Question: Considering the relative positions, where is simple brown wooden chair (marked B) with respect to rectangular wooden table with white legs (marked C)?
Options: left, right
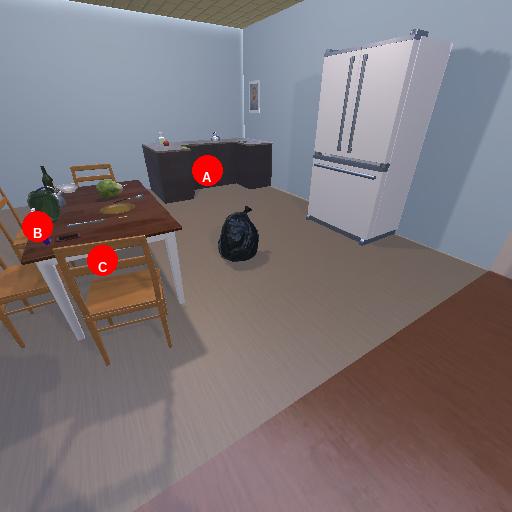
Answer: left